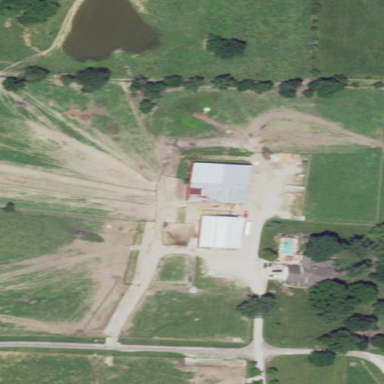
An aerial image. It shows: Farmyard area.